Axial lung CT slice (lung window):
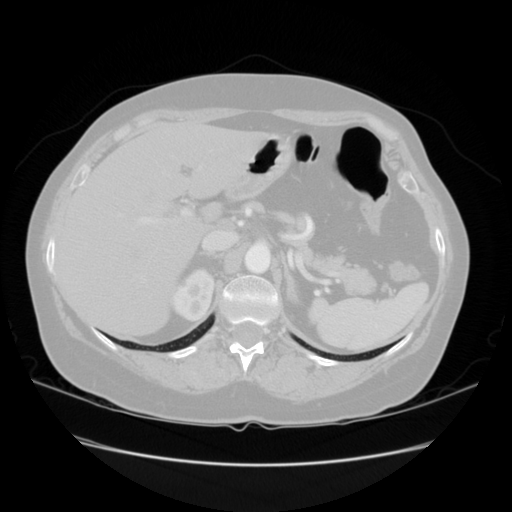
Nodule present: no